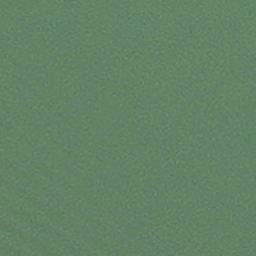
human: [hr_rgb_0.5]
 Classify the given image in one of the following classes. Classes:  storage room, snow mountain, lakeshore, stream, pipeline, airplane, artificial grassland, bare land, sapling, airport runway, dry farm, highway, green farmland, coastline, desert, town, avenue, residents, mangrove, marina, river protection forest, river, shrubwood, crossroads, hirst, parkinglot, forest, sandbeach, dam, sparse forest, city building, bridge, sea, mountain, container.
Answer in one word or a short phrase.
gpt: sea